Interaction volume radius: 10 \u00c5
Interaction volume height: 10 \u00c5
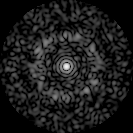
Disorder parameter: 0.8548